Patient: sex M, age 67
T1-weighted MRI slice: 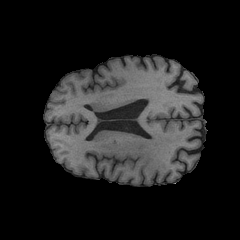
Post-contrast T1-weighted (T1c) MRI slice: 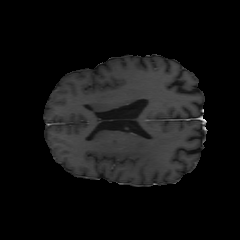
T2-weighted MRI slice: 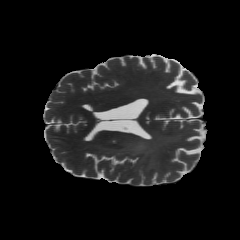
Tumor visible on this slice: yes
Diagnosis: Glioblastoma, IDH-wildtype
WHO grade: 4